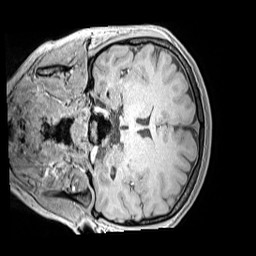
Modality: MP2RAGE
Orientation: coronal
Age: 12
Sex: female
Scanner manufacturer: siemens
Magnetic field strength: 3 T
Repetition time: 4 s
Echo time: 0.00299 s